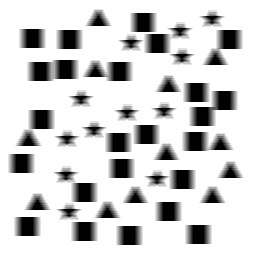
Squares: 24
Triangles: 12
Stars: 12
Total shapes: 48